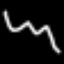
Label: squiggle